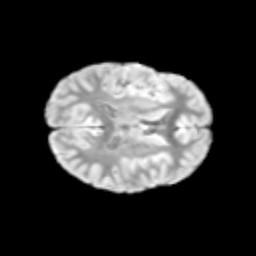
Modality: T2w
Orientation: axial
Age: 11
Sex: male
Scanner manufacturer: siemens
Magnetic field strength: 3 T
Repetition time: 3.8 s
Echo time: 0.07 s